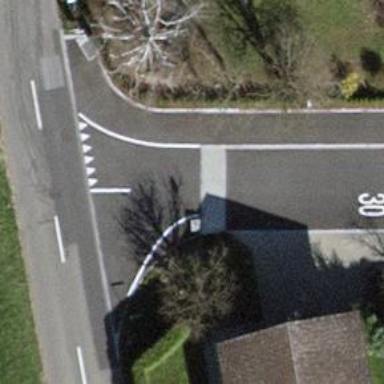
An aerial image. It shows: Traffic calming feature called choker.